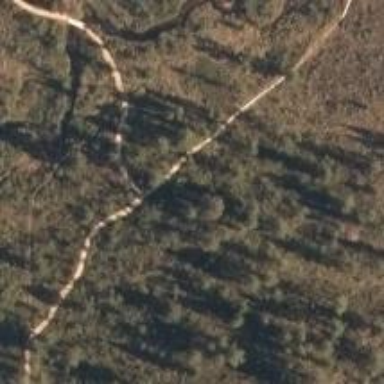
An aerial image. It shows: Path.